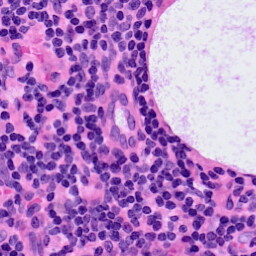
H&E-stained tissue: LymphNode